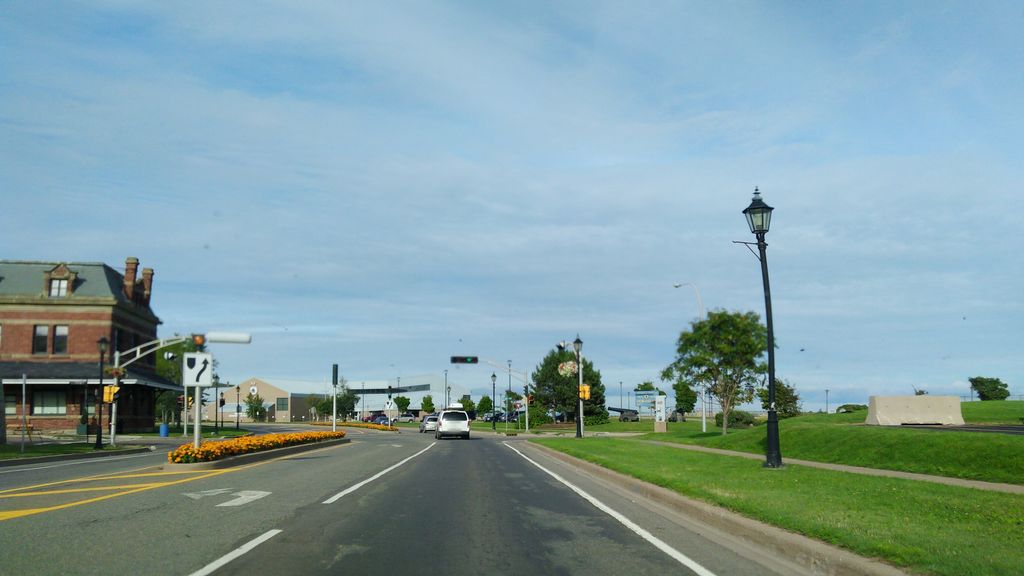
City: charlottetown